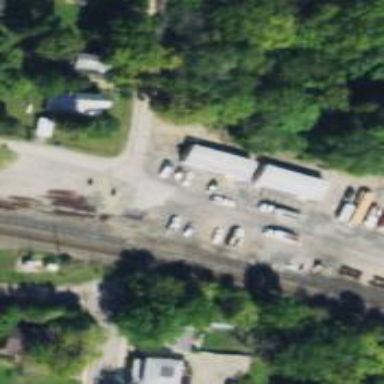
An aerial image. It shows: Railway spur service.